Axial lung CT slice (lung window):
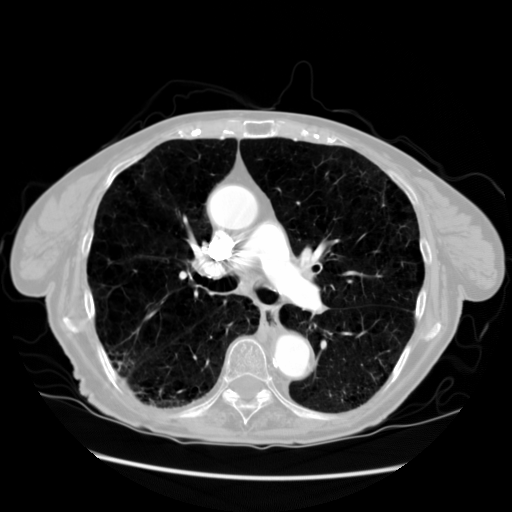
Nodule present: no